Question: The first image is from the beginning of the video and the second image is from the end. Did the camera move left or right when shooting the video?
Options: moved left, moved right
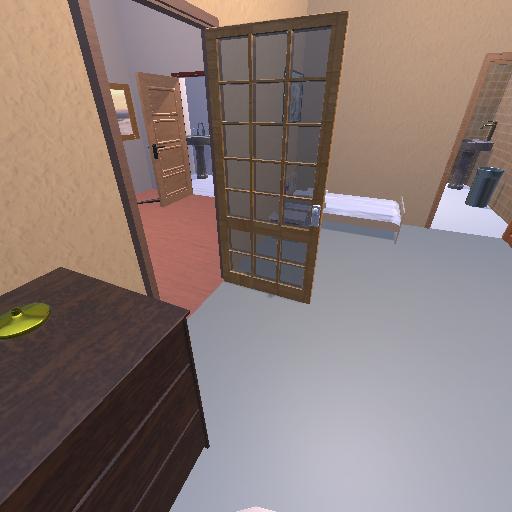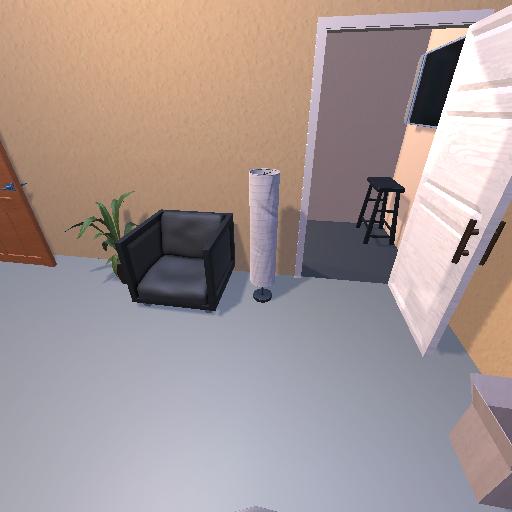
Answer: moved left